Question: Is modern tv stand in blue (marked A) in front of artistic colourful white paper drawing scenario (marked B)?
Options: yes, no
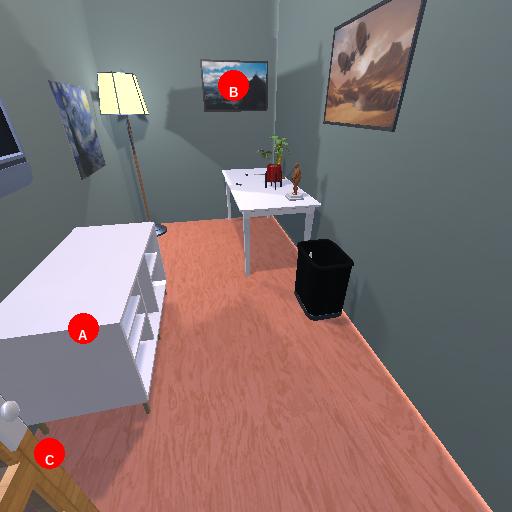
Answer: yes